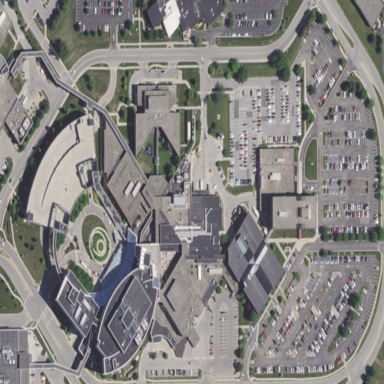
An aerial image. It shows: Hospital providing healthcare services.